Brain MRI, t1w sequence, axial 2D slice.
Patient: age 36, sex F, weight 95 kg, height 1.95 m
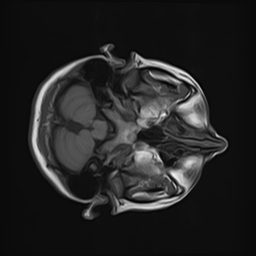